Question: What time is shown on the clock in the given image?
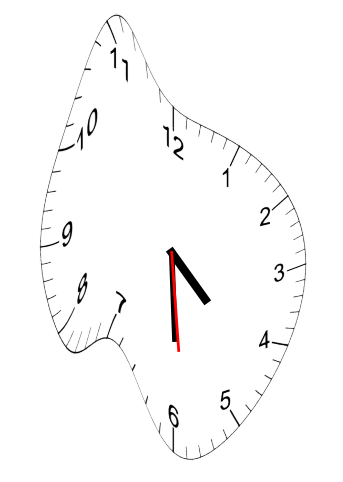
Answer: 04:29:29